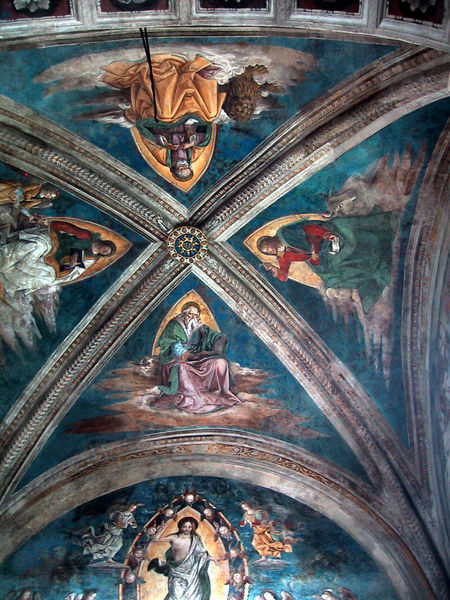
Titel: Ausmalung der Cappella di San Bernardino
Künstler: Bernardino Pinturicchio
Standort: Rom, S. Maria in Aracoeli (EU - I - Latium)
Schlagwörter: blau, gemälde, himmel, dreieck, gelb, bunt, männer, rosen, rot, wolke, bart, kirche, decke, engel, farbig, bogen, rundbogen, bögen, gewölbe, lamm, buch, kreuz, geld, wolkenbank, zwickel, schlussstein, kreuzrippen, kreuzgewölbe, rosette, christus, jesus, fresken, heilige, deckengemälde, fresko, ochse, stier, deckenmalerei, rippe, mandorla, apostel, heiliger vater, evangelisten, deckenfresko, lukas, matthäus, himmelreich, umang, kadedralle, afler